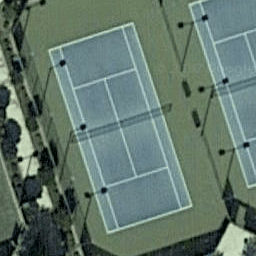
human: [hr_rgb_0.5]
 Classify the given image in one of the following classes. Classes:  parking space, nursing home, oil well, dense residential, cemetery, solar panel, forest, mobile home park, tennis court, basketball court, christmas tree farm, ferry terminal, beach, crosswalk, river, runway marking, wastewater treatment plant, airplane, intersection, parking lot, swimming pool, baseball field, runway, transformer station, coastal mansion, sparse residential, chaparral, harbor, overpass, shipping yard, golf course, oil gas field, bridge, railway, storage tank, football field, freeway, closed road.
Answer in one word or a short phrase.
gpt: tennis court